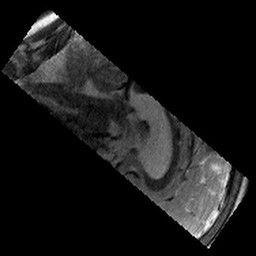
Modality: T2w
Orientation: sagittal
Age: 12
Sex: male
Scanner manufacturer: siemens
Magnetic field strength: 3 T
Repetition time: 8.46 s
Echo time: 0.067 s